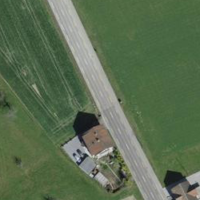
EUNIS habitat code: 52
Species observed at this site:
Campanula trachelium